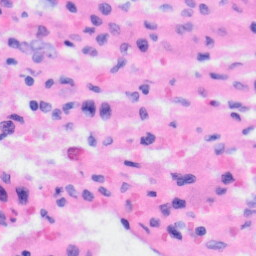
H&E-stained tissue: Liver